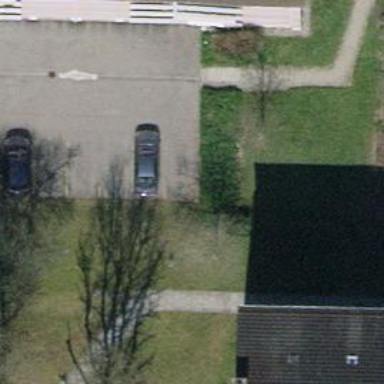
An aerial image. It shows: Urban tree adds touch of nature to the surroundings.